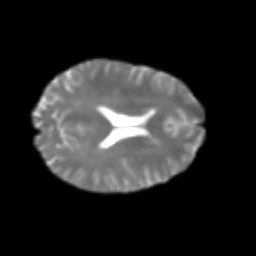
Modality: T2w
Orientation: axial
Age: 23
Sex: male
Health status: healthy